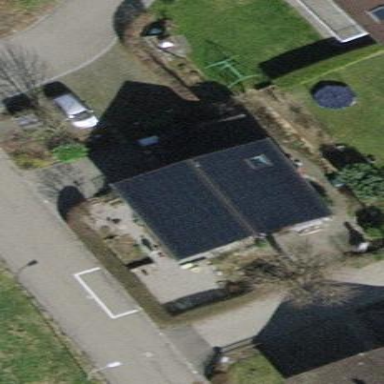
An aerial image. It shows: Solar photovoltaic panel generator.